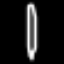
Label: pencil